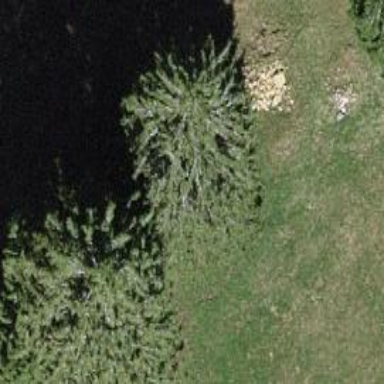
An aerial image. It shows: Agricultural area characterized by evergreen needle-leaved trees.